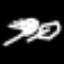
Label: leaf